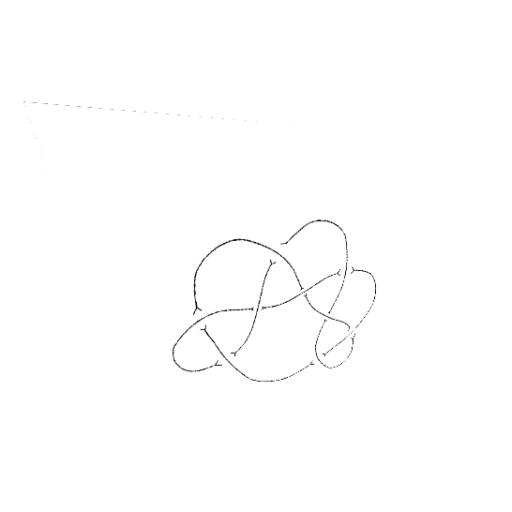
Crossing number: 9